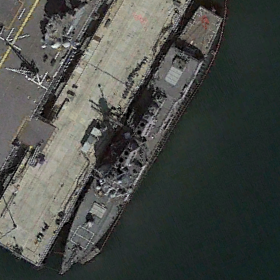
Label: destroyer